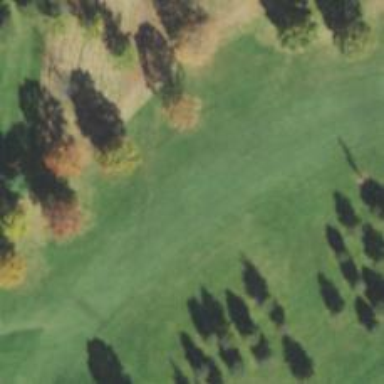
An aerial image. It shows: Golf hole.